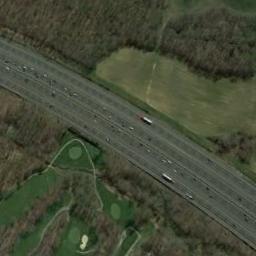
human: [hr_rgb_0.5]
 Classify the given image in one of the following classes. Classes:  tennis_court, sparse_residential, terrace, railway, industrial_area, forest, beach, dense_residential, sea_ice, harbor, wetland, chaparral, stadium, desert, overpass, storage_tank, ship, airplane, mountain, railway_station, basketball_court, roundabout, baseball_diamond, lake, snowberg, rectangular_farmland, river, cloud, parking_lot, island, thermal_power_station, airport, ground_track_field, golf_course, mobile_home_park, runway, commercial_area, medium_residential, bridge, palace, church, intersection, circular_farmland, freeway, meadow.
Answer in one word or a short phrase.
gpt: freeway